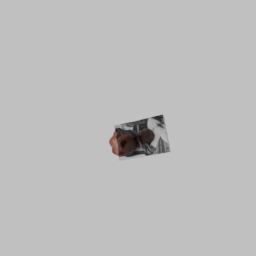
Label: decoration